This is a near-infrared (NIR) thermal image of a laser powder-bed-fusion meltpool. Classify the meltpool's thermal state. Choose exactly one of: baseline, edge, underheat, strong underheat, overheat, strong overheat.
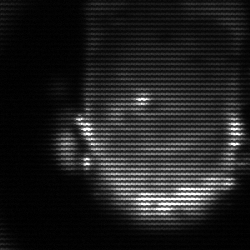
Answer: baseline